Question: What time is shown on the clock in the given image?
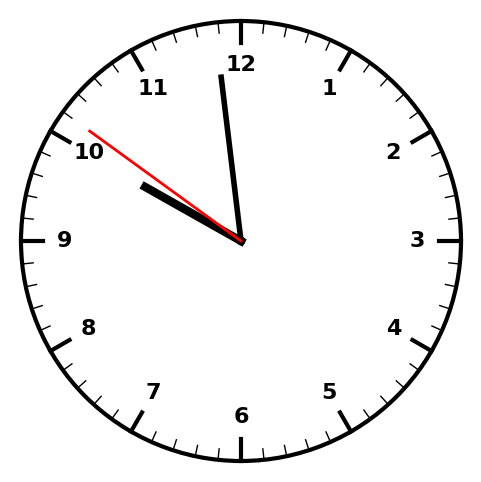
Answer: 09:58:51